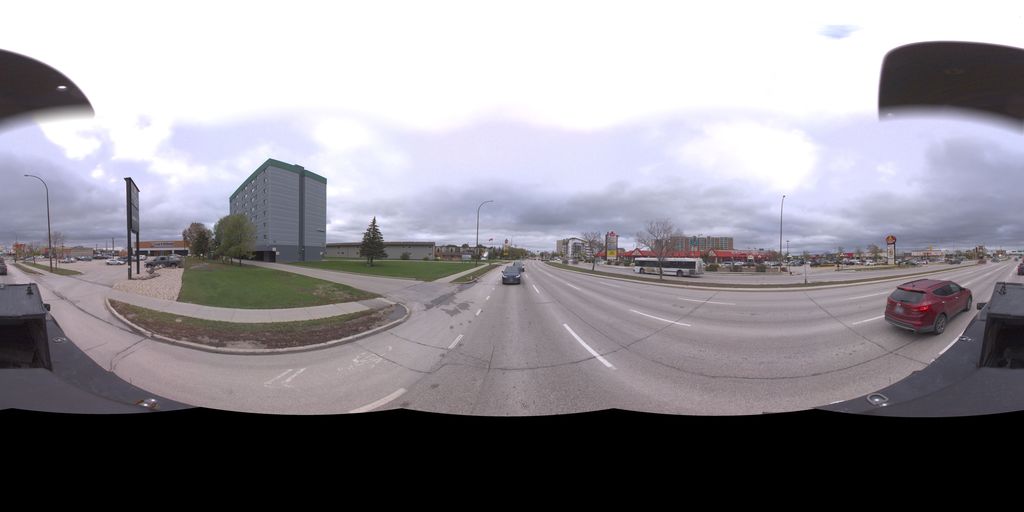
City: winnipeg